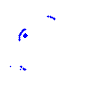
Particle: kaon